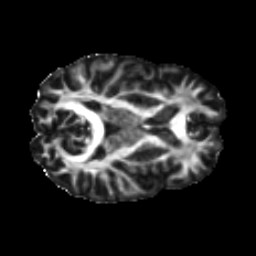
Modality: FA
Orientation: axial
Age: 32
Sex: male
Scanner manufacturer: ge
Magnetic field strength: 3 T
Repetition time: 7.8 s
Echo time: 0.061 s